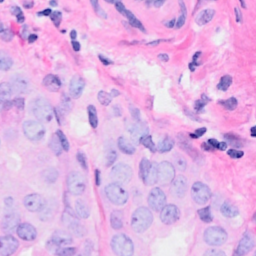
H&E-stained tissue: Breast